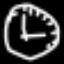
Label: clock